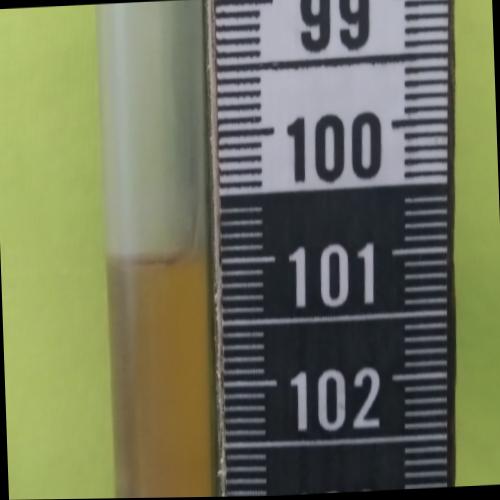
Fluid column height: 101.0 cm